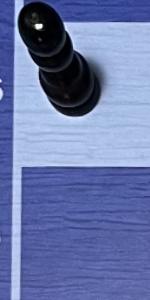
Label: Empty